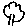
Label: tree